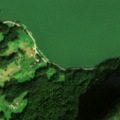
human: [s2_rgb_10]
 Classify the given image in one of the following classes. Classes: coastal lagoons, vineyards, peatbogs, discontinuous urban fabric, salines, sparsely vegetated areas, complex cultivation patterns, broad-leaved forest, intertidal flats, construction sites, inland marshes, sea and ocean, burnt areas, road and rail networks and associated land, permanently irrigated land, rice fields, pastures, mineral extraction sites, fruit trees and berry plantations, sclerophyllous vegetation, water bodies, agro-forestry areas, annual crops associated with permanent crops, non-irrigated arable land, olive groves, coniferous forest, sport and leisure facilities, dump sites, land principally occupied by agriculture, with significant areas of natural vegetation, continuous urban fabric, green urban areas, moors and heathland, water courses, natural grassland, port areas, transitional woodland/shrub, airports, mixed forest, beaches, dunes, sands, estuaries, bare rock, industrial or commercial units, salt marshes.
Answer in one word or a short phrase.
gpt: pastures, mixed forest, water bodies